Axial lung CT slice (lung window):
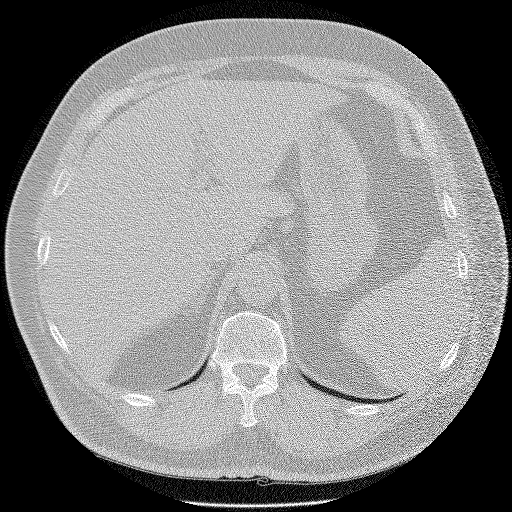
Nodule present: no